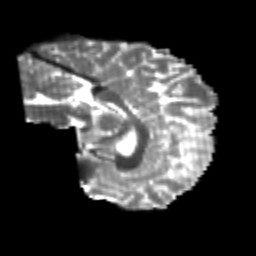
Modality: T2w
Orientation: sagittal
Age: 20
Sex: male
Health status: healthy
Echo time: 0.074 s